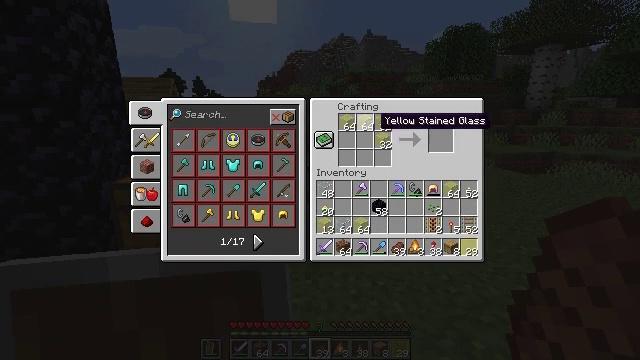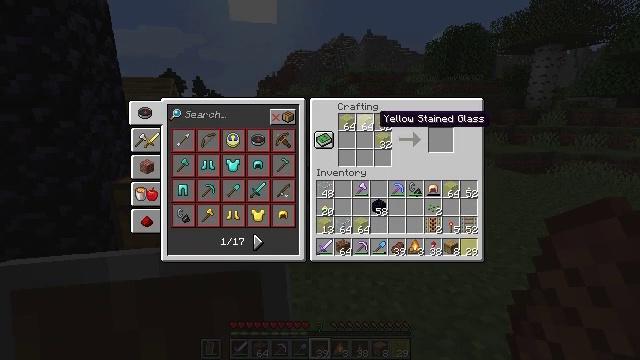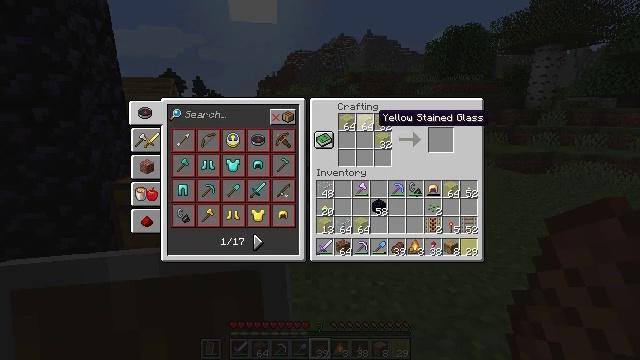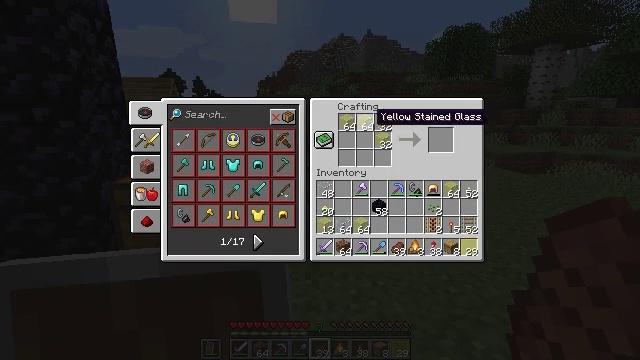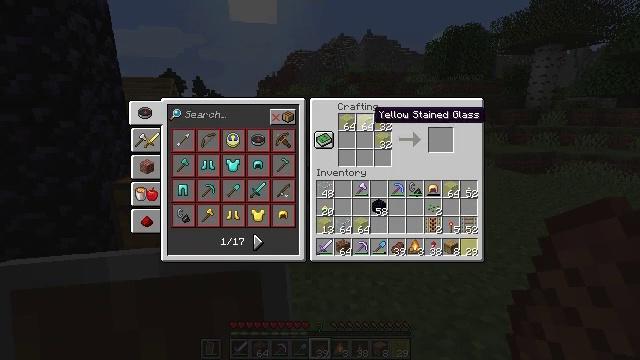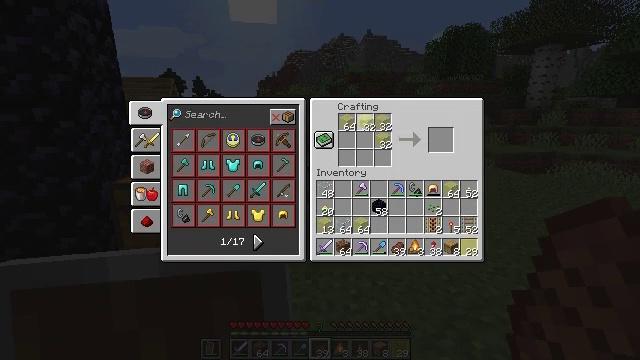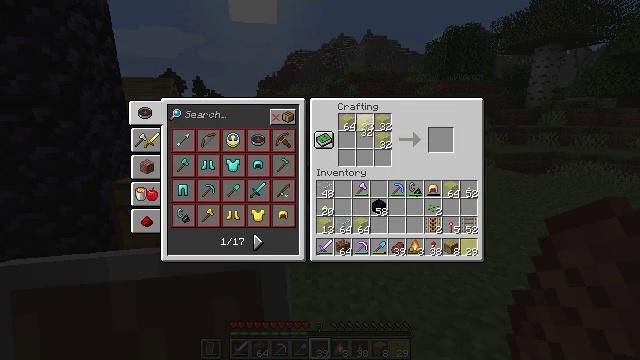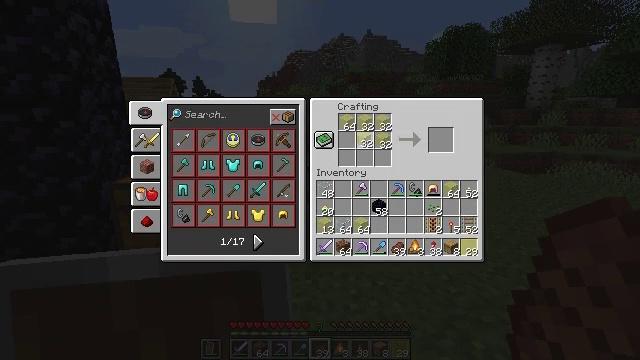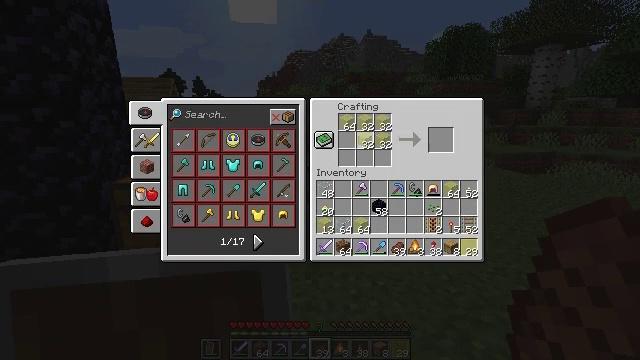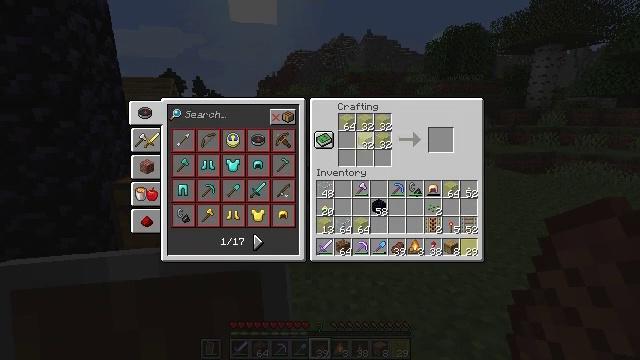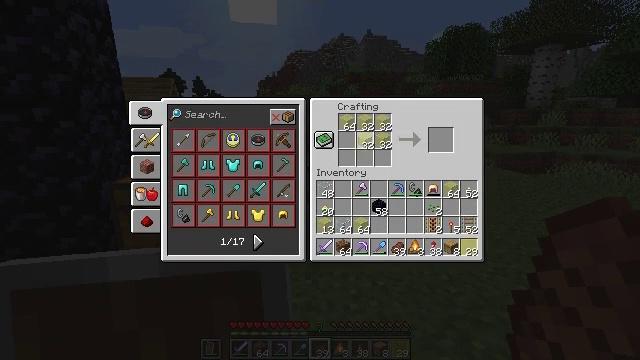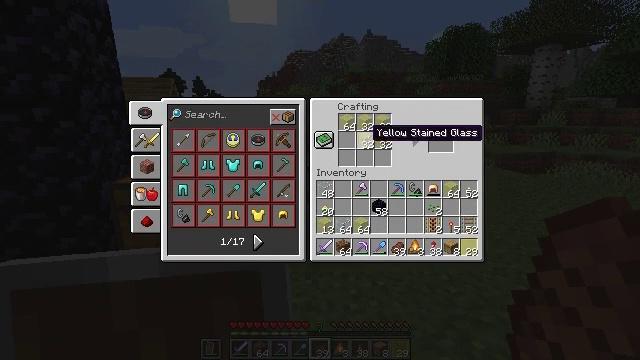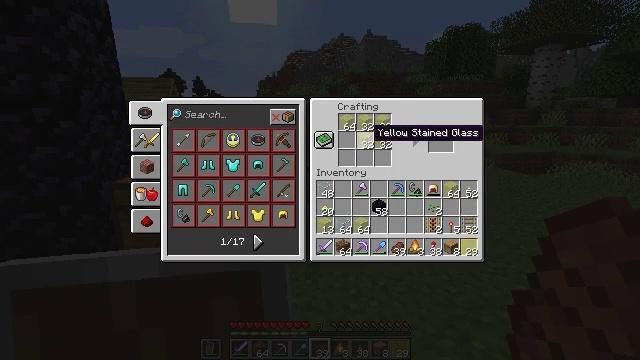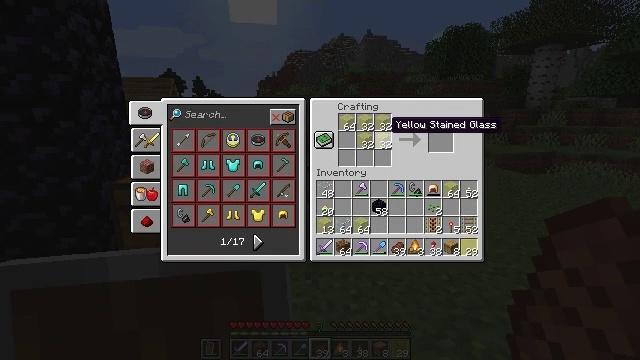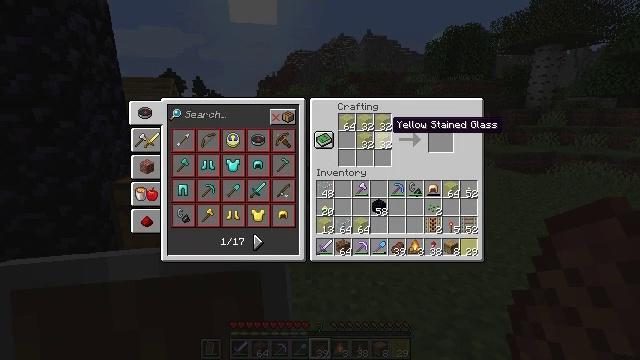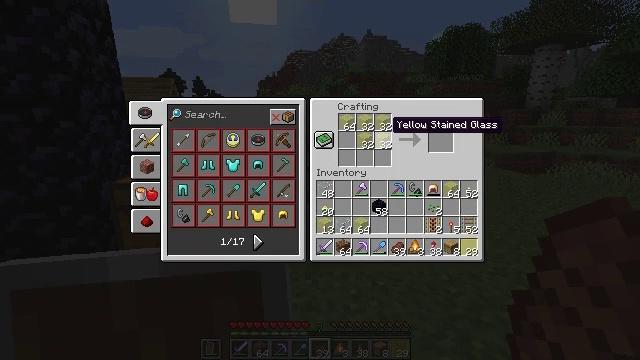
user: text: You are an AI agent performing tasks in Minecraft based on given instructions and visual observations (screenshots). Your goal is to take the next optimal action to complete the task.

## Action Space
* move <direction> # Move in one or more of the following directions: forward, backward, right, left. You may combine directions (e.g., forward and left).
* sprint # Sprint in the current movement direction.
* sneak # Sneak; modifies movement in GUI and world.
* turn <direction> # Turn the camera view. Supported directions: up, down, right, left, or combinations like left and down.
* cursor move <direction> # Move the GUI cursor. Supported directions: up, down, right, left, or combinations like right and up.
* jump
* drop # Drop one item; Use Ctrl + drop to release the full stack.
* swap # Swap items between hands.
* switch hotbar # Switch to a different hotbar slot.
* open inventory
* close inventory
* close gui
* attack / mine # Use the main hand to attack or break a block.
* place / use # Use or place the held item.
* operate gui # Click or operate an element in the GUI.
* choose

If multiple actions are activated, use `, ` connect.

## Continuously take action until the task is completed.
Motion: motion action
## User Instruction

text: Get yellow stained glass pane by crafting yellow stained glass.
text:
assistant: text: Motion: no_op
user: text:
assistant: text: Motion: no_op
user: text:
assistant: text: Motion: no_op
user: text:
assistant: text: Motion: no_op
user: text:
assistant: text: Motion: choose
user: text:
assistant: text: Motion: choose
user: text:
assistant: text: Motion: cursor move down
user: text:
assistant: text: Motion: no_op
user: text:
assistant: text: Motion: operate gui
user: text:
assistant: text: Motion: operate gui
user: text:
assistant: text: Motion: no_op
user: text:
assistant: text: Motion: no_op
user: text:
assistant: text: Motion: cursor move right and up
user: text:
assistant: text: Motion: no_op
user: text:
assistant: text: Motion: no_op
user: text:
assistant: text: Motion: no_op
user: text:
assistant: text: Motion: no_op
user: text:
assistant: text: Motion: no_op
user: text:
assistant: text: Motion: no_op
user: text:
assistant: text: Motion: no_op
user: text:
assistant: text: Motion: no_op
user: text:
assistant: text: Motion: no_op
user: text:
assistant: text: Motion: no_op
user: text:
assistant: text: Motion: no_op
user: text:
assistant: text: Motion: no_op
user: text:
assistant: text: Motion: no_op
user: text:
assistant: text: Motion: no_op
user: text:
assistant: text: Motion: no_op
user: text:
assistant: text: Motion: no_op
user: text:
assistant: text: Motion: no_op